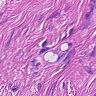
Metastatic tissue present: no